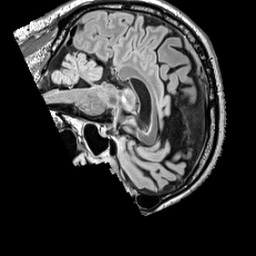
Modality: FLAIR
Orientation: sagittal
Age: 58
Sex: male
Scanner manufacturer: siemens
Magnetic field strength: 3 T
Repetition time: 5 s
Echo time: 0.387 s